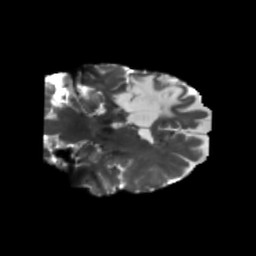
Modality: T2w
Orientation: coronal
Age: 46
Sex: female
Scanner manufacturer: siemens
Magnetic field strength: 3 T
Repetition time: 5.47 s
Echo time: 0.0854 s